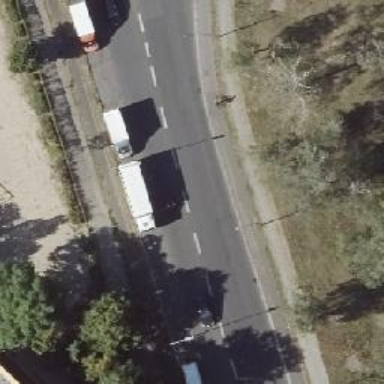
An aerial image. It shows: Tertiary road with asphalt surface and parallel on-street parking lane on the right. There is cycle track alongside the road.